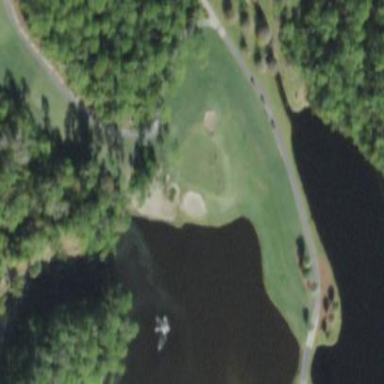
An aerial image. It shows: Grassy area designated as golf fairway.